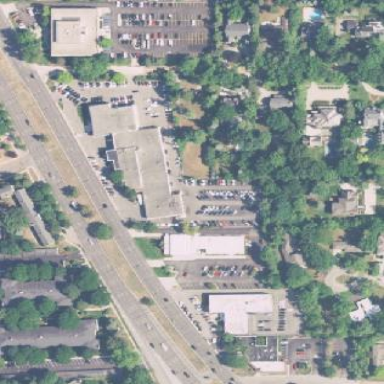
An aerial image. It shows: Retail area.